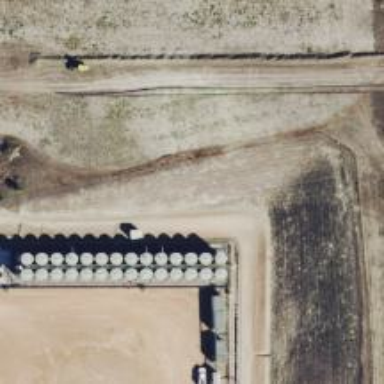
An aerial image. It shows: Storage tank with man-made structure.